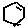
Label: hexagon